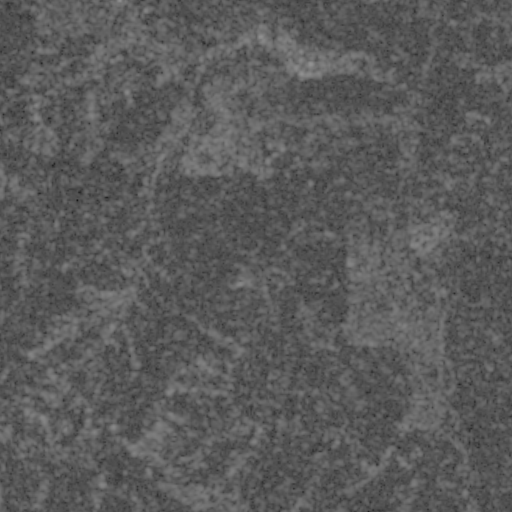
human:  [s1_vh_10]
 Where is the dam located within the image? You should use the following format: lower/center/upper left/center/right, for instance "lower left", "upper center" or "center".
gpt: The dam is located in the lower center of the image.
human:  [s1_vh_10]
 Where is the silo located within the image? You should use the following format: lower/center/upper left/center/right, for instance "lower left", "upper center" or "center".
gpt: The silo is located in the upper center of the image.
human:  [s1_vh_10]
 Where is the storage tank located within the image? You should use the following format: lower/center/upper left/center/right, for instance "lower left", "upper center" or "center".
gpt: The storage tank is located in the upper center of the image.
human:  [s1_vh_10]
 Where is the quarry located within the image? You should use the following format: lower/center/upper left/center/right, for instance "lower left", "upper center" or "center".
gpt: There is no quarry in the image.

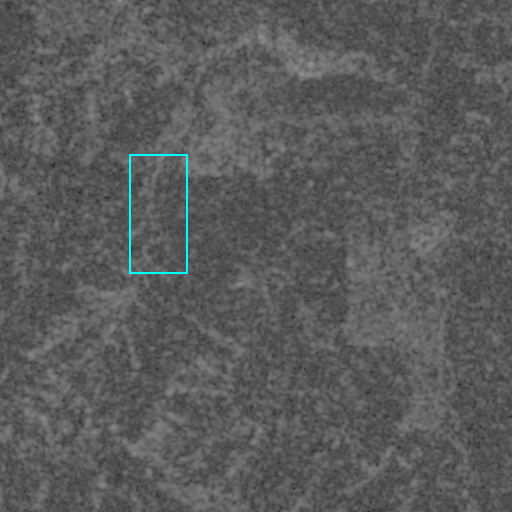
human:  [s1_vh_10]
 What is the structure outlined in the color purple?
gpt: There is no purple outline.
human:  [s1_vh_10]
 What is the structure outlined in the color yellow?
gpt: There is no structure outlined in yellow.